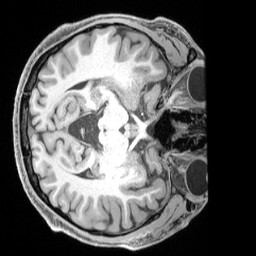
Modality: T1w
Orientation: axial
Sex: male
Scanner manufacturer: siemens
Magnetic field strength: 3 T
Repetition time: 2.4 s
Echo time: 0.00224 s